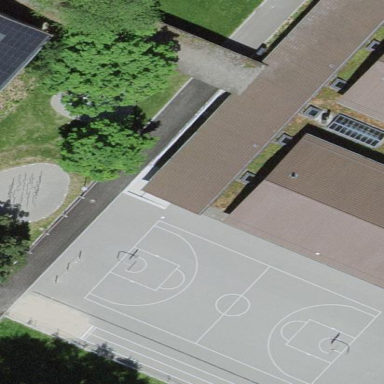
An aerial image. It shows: Concrete basketball court in pitch area.